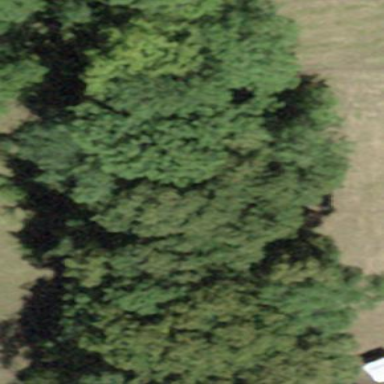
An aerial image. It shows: Forest area.